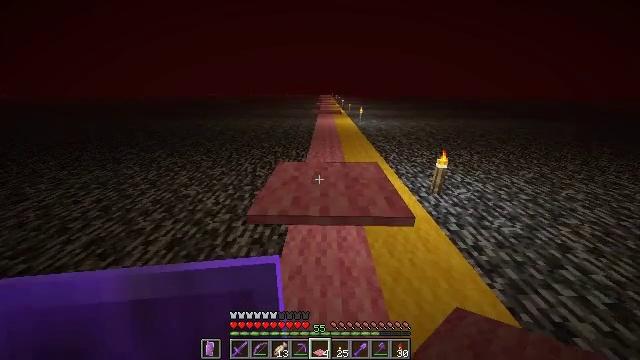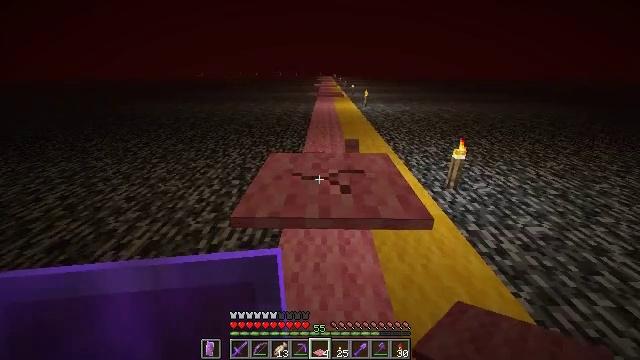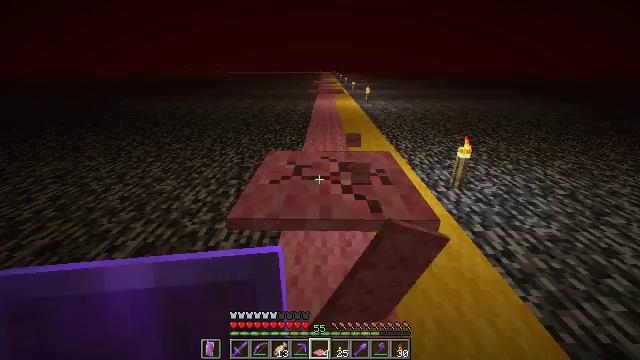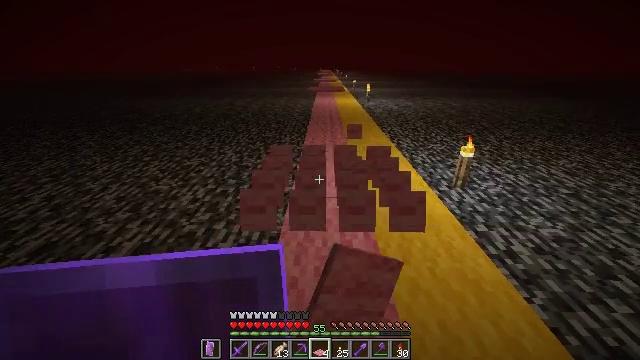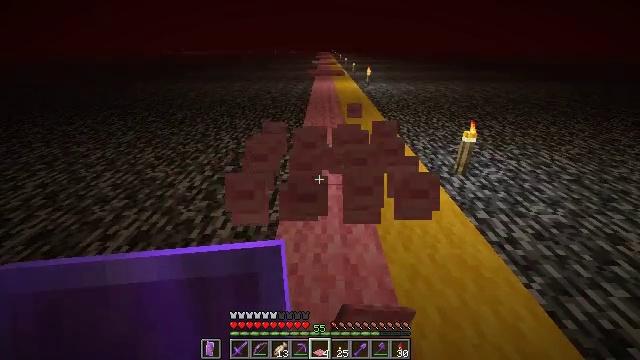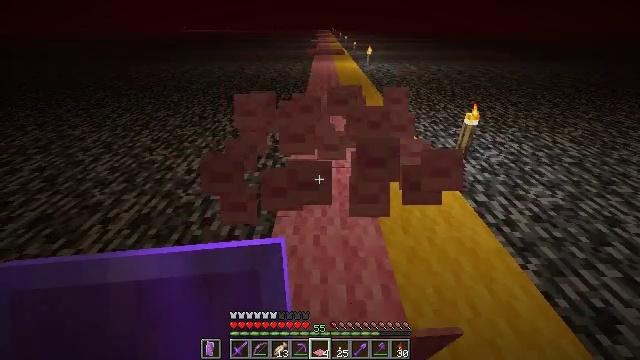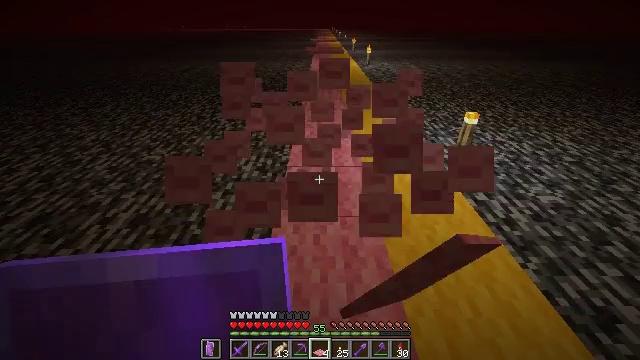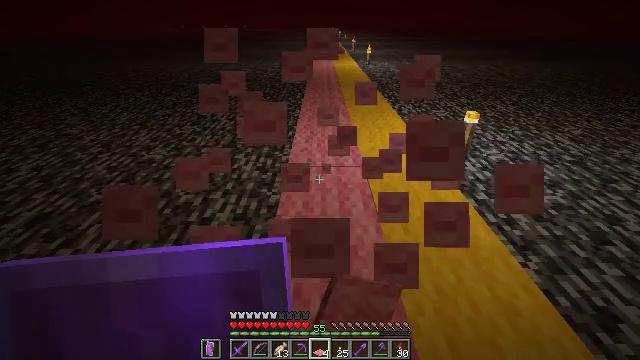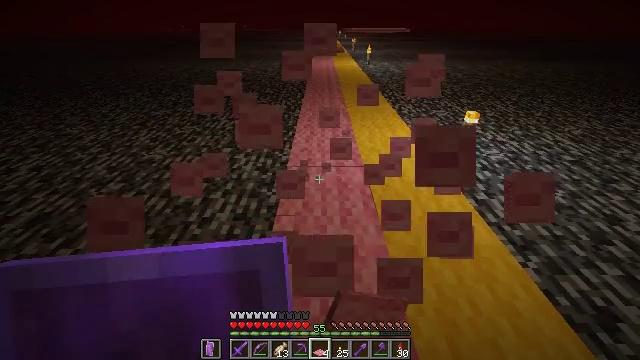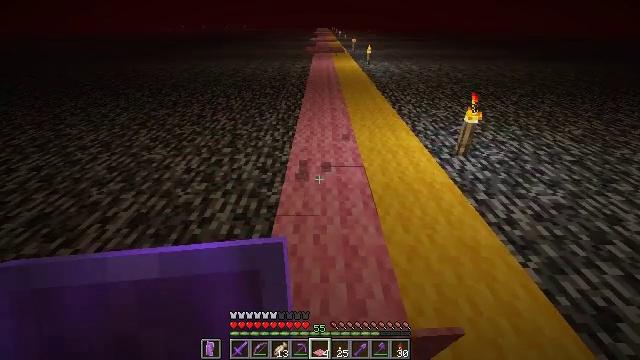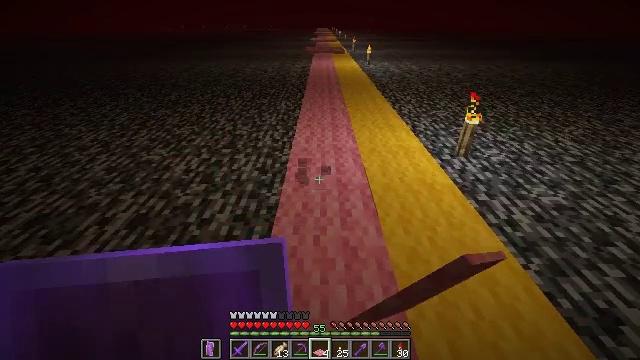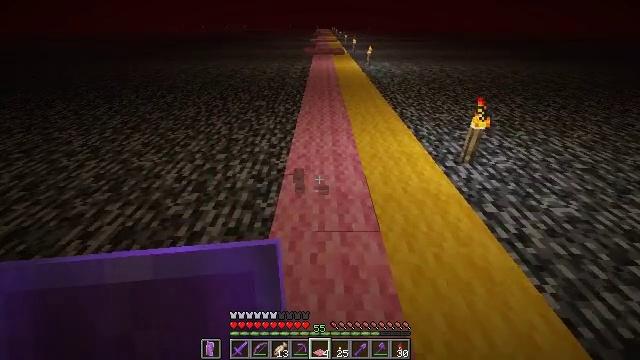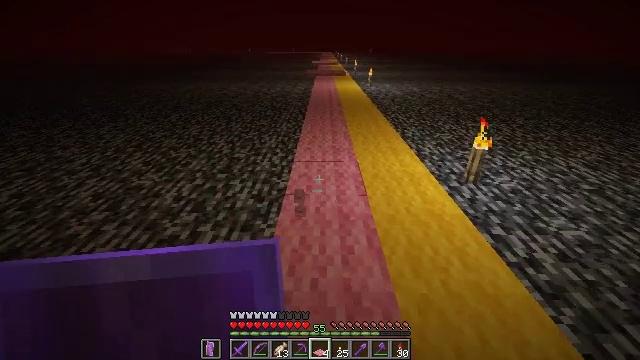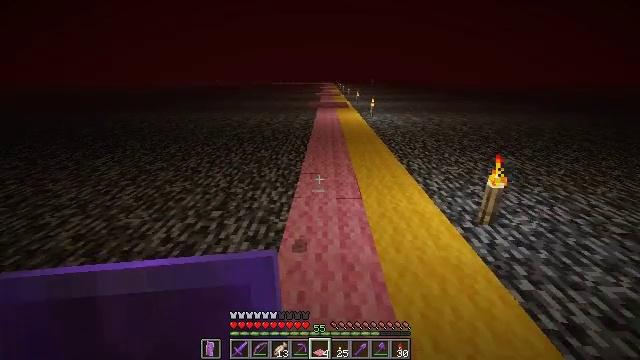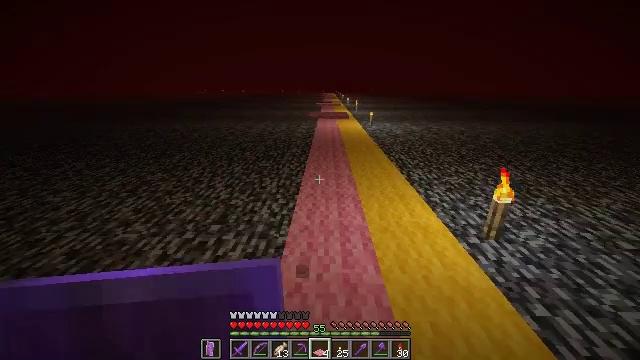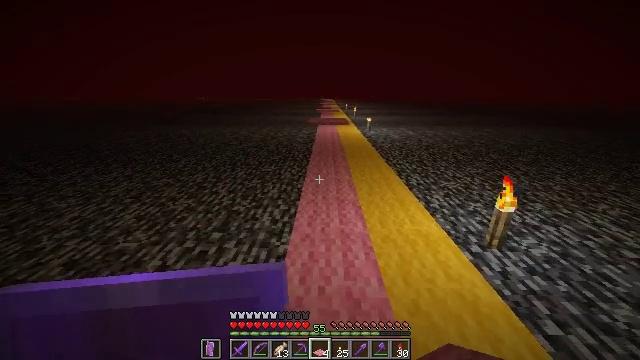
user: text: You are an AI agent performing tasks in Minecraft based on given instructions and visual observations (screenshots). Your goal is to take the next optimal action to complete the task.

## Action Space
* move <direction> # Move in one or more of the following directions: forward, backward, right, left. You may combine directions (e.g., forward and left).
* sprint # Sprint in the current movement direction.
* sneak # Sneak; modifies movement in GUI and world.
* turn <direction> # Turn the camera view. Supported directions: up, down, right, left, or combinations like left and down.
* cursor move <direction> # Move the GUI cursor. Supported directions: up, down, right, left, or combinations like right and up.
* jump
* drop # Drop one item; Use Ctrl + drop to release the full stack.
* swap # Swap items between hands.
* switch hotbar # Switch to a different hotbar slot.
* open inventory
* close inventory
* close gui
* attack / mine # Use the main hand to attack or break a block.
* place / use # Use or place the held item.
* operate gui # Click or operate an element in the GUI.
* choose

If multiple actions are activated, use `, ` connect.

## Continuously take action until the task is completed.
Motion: motion action
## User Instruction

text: mine block pink carpet
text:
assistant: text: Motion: turn down, attack / mine
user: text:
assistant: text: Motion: attack / mine
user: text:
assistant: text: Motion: attack / mine
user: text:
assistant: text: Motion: turn down, attack / mine
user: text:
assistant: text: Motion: turn down, attack / mine
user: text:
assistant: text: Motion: attack / mine
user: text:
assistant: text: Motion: attack / mine
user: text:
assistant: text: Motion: attack / mine
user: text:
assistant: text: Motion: attack / mine
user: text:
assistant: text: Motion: move forward
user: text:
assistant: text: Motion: move forward
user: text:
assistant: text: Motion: move forward, turn up
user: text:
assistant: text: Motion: move forward, sprint, turn up
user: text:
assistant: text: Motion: move forward, sprint, turn up
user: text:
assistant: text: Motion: move forward, sprint
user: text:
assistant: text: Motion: move forward, sprint
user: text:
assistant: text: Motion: move forward, sprint
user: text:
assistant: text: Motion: move forward, sprint
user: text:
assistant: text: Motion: move forward, sprint
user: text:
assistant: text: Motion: move forward, sprint
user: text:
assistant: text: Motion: move forward, sprint
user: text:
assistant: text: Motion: move forward, sprint
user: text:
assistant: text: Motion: move forward, sprint
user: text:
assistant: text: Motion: move forward, sprint
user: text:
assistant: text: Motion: move forward, sprint
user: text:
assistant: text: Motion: move forward, sprint
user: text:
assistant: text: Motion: move forward, sprint, turn right and down
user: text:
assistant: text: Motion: move forward, sprint, turn down
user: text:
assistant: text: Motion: move forward, sprint
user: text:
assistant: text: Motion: move forward, sprint